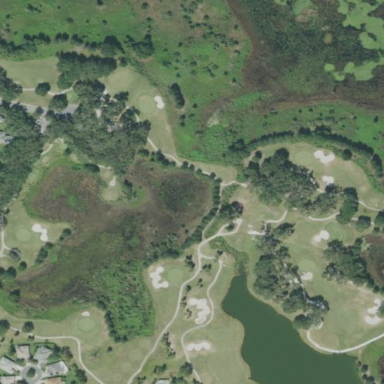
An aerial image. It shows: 9-hole golf course in leisure land setting.